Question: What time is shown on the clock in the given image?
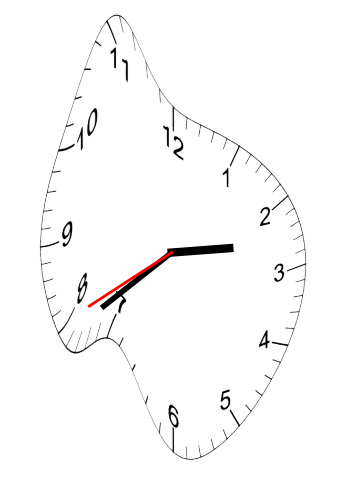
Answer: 02:38:40